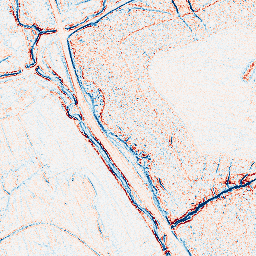
Category: edge_preserving
Decomposition family: bilateral
Decomposition parameters: d: 5
sigma_color: 50
sigma_space: 50
Upsampling method: quartic
Upsampling parameters: scale: 8
Upsampling scale: 8